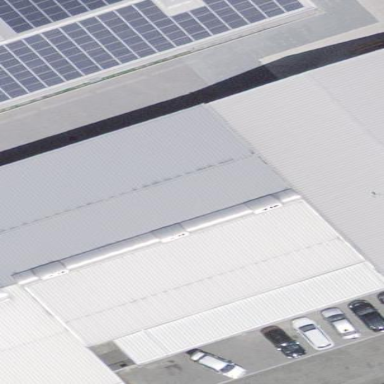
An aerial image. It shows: Commercial building.